Question: This is my HTML:
'''
<form method="POST" action="">
<?php
$skillSubCategory = $skills->showSkills(24);
for ($i = 0; $i < count($skillSubCategory); $i++) {
?>
<input type="hidden" name="skillid" value="<?php echo $skillSubCategory[$i]['skill_id']; ?>" />
<?php echo $skillSubCategory[$i]['title']; ?>
<input type="submit" name="add" value="add" /><br />
<?php } ?>
</form>
<?php if (isset($_POST['add'])) {
echo $_POST['skillid'];
} ?>
'''
Resulting source code:
'''
<form method="POST" action="">
<input type="hidden" name="skillid" value="25" />
Animal Grooming
25
<input type="submit" name="add" value="add" /><br />
<input type="hidden" name="skillid" value="26" />
Dog Trainer
26
<input type="submit" name="add" value="add" /><br />
<input type="hidden" name="skillid" value="27" />
Dog Walking
27
<input type="submit" name="add" value="add" /><br />
<input type="hidden" name="skillid" value="28" />
Vet
28
<input type="submit" name="add" value="add" /><br />
<input type="hidden" name="skillid" value="29" />
Beekeeping
29
<input type="submit" name="add" value="add" /><br />
</form>
'''
What it looks like:

I get number 29 for any button clicked. Any ideas what's wrong? Why the correct number wont show up when i click add?
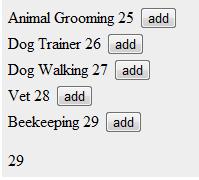
Answer: You can also use the buttons themselves(without changing their values):
'''
<input type="submit" name="skillid[25]" value="add" />
<input type="submit" name="skillid[26]" value="add" />
<input type="submit" name="skillid[27]" value="add" />
'''
To retrieve the submitted value(its not the value in this case, its the first key of the posted array):
'''
if(isset($_POST['skillid']) && is_array($_POST['skillid']))
{
echo key($_POST['skillid'])
}
'''